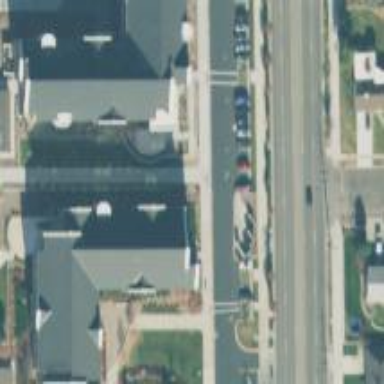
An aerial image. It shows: Dormitory building.